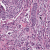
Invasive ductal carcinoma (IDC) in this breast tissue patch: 1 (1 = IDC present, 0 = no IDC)